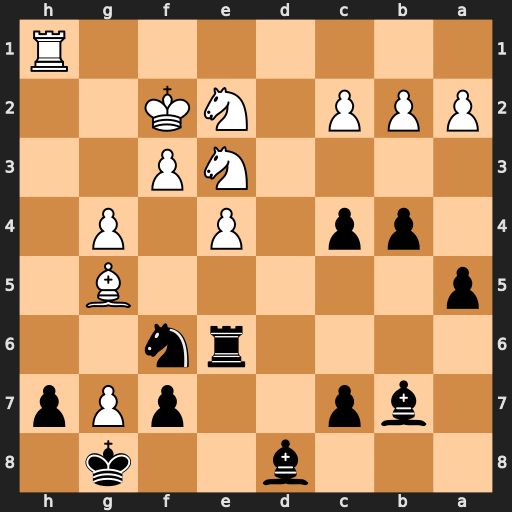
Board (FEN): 3b2k1/1bp2pPp/4rn2/p5B1/1pp1P1P1/4NP2/PPP1NK2/7R
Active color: b
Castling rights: -
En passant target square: -
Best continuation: Nxe4+ fxe4 Bxg5